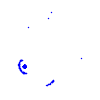
Particle: pion